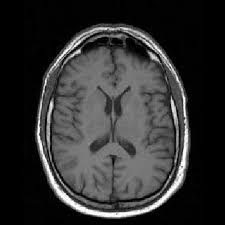
Label: notumor